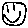
Label: smiley face